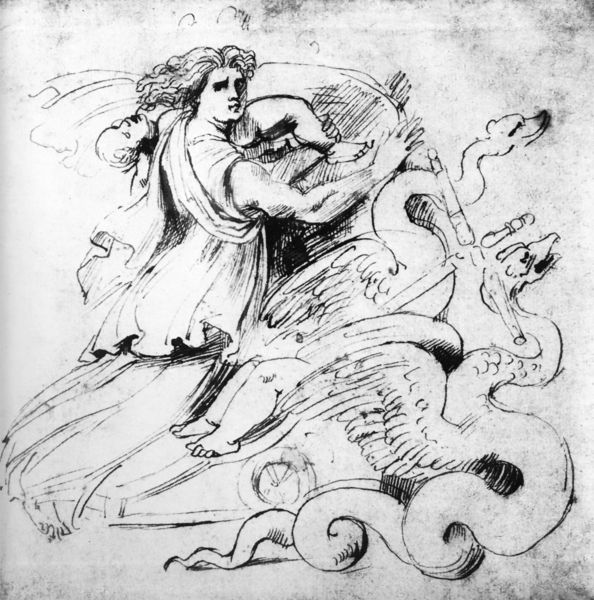
Titel: Fliehende Medea, nach antikem Sarkophag
Künstler: Peter Paul Rubens
Institution: Rotterdam, Museum Boymans-van-Beuningen
Schlagwörter: flügel, gott, mann, vogel, weiß, frau, schwarz, zeichnung, leiche, tragen, vögel, wind, haare, kind, schnell, schärpe, schwan, rad, wagen, druck, radierung, stich, raub, fliegend, schlange, entwurf, schlitten, schwäne, drachen, leda